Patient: sex F, age 75
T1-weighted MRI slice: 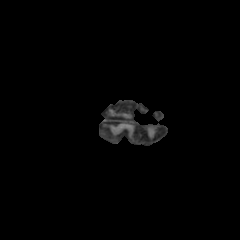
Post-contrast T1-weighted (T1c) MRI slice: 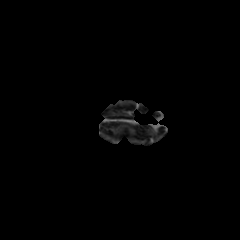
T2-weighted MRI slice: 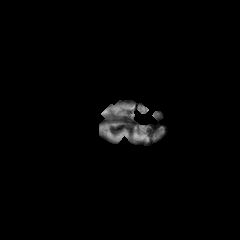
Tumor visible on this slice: no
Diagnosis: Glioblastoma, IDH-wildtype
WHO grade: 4